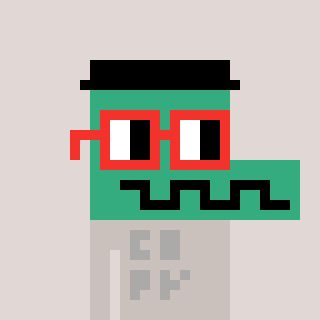
a pixel art character with square red glasses, a crocodile-shaped head and a foggrey-colored body on a warm background